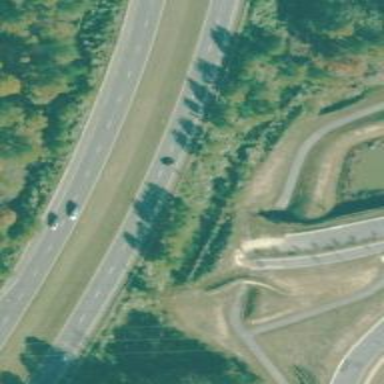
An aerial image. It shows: Expressway with asphalt surface classified as trunk highway.